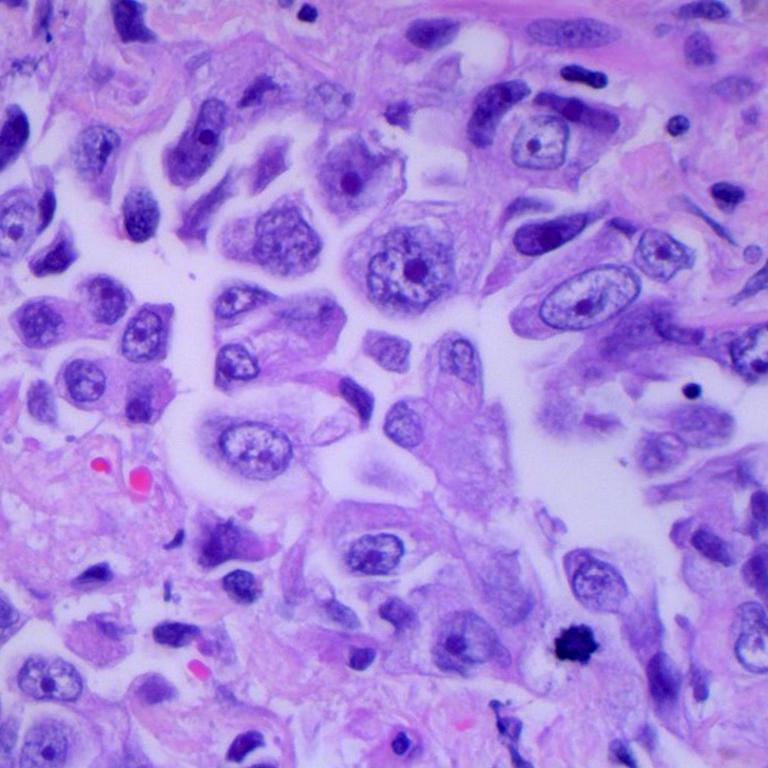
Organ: lung
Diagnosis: adenocarcinomas